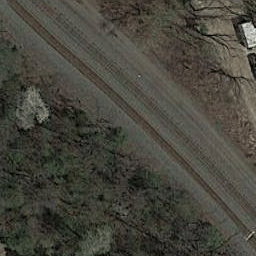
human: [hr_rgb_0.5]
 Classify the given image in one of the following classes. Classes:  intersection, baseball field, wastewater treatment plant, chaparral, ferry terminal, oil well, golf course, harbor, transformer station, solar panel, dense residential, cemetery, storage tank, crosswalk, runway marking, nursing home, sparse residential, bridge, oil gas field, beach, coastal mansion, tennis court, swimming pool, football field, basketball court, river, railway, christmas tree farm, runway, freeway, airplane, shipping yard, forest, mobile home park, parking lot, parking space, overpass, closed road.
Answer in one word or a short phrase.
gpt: railway